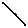
Label: line